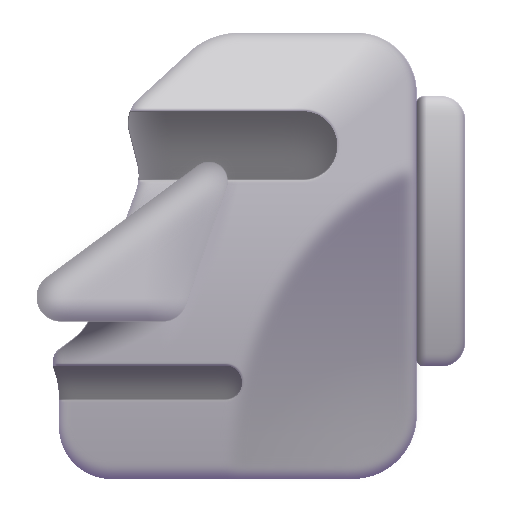
moai color